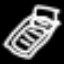
Label: bed